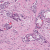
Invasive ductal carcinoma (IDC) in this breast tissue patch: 1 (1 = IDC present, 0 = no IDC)